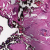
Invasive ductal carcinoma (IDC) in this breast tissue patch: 0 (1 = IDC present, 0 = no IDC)